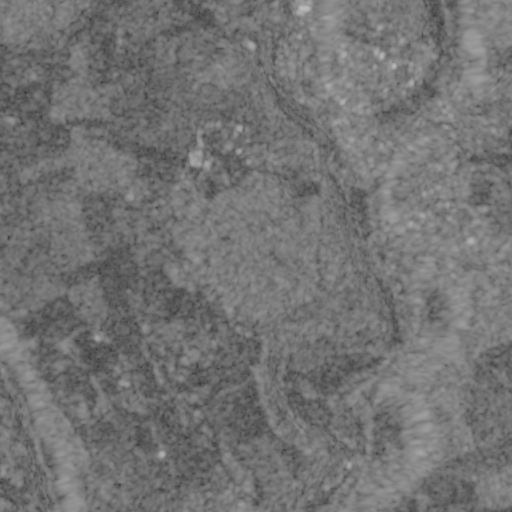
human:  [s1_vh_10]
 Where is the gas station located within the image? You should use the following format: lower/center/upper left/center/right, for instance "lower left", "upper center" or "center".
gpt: The gas station is located in the upper right of the image.
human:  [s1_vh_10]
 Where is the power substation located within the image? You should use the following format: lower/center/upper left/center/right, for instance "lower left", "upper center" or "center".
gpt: The power substation is located in the upper left of the image.
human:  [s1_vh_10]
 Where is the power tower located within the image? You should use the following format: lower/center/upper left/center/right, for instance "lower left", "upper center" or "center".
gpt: The power tower is located in the left of the image.
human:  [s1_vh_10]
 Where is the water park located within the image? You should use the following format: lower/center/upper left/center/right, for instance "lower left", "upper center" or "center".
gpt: The water park is located in the upper right of the image.
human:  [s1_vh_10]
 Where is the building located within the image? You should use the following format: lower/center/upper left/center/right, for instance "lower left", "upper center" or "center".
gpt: There is no building in the image.

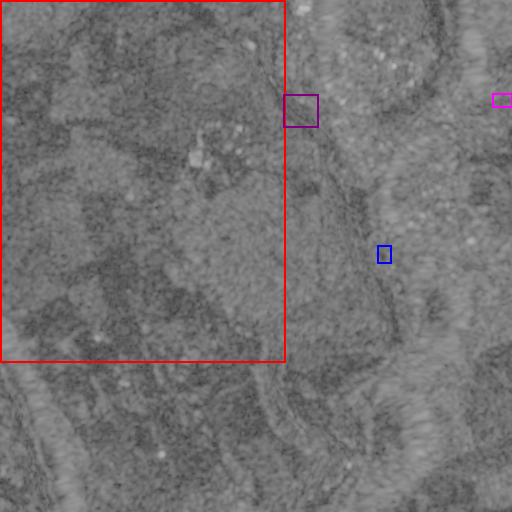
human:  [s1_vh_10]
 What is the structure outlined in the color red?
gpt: The structure outlined in red is a crop field.
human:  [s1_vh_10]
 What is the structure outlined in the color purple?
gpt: The structure outlined in purple is a park.
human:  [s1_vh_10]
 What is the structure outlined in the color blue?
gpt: The structure outlined in blue is a parking lot.
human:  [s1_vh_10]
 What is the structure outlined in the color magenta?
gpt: The structure outlined in magenta is a water park.
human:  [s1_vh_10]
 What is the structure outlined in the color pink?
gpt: There is no pink outline.